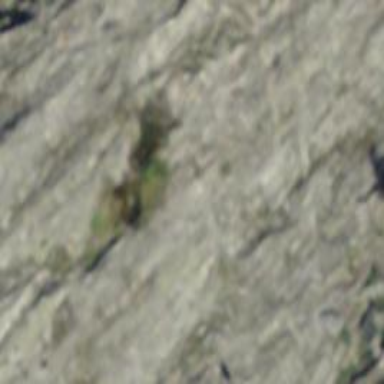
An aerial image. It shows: Rocky path.